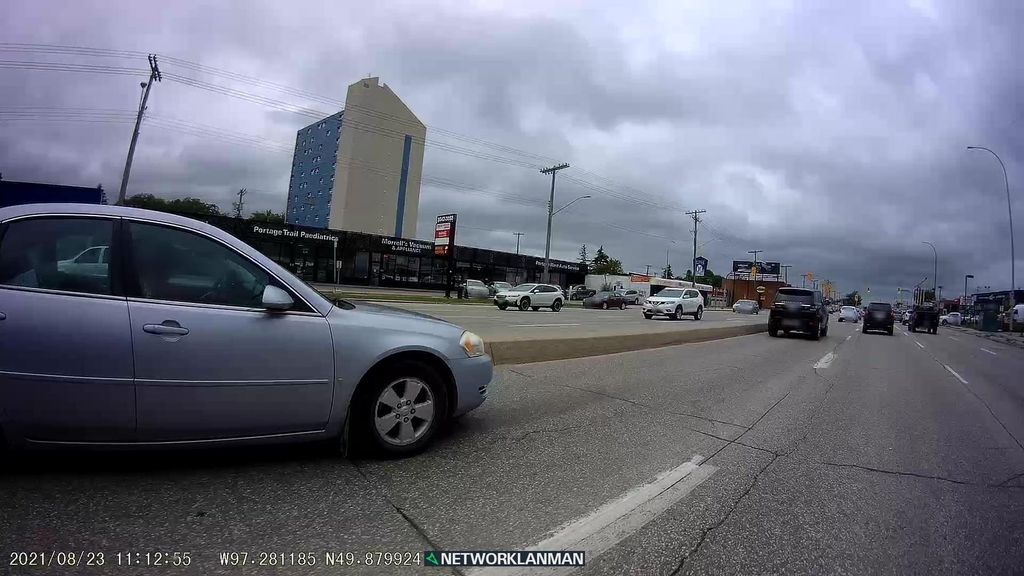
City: winnipeg